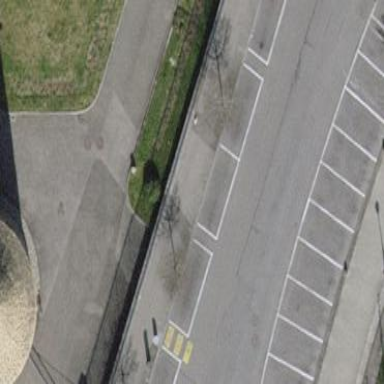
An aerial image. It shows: Parking lane.